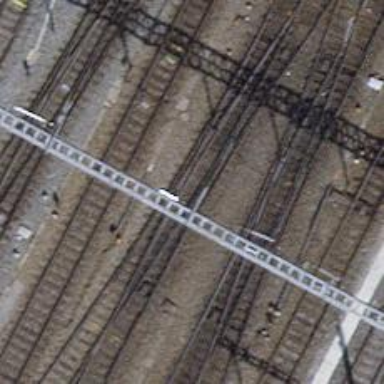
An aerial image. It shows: Single-track railway with electrified contact lines.